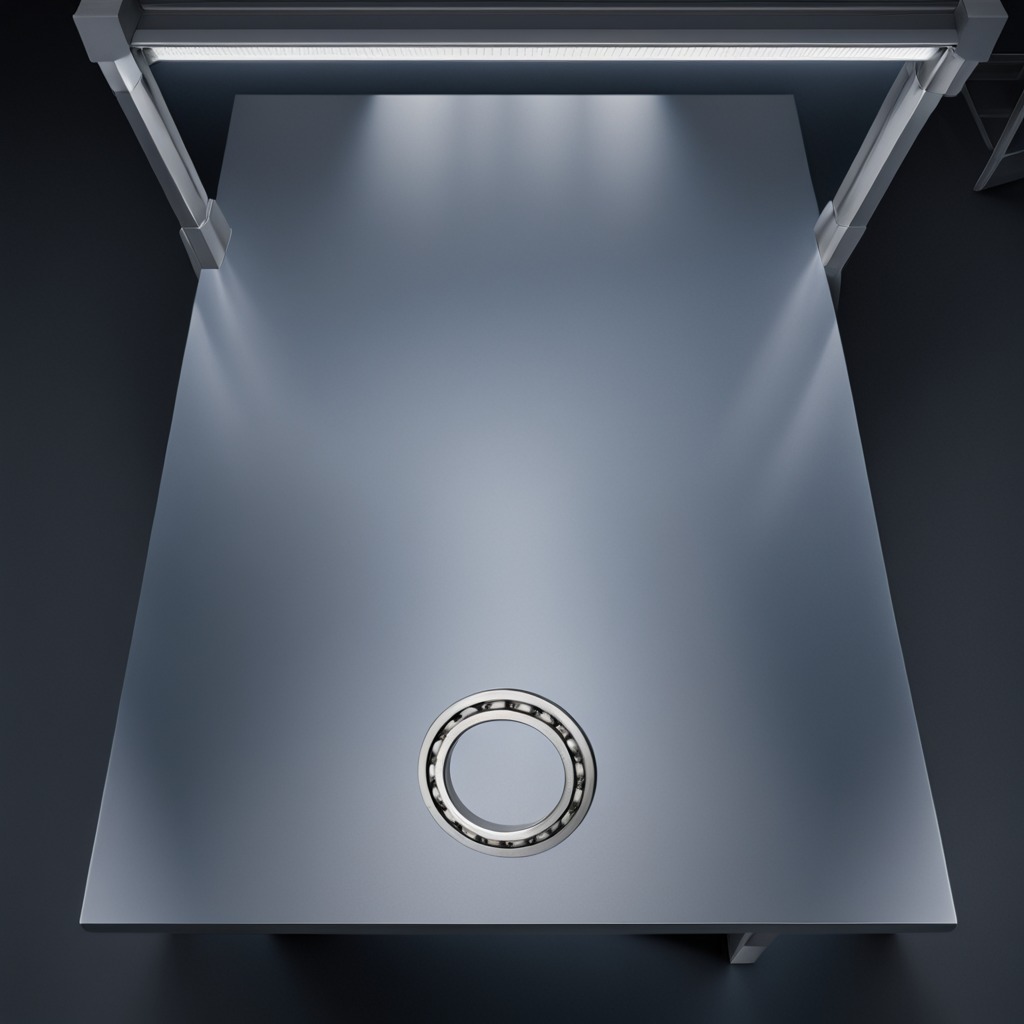
A metal ball bearing is lying on a clean empty table in a basement in the evening soft directional lighting on the tabletop realistic grain studio-quality clarity centered framing